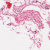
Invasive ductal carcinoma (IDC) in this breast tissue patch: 0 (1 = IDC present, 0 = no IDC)